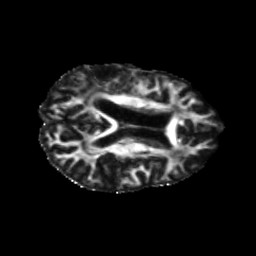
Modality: FA
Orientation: axial
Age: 58
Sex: female
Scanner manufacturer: siemens
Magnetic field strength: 3 T
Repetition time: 5.25 s
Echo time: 0.08 s